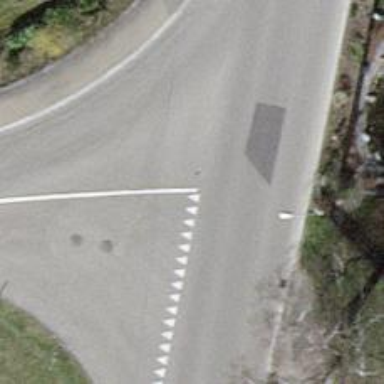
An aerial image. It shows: Road with "give way" sign.